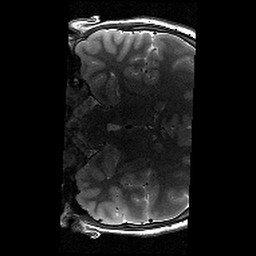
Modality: T2w
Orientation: coronal
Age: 11
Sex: male
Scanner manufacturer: siemens
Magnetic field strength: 3 T
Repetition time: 9.23 s
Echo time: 0.067 s